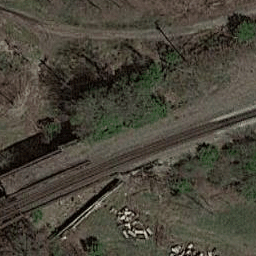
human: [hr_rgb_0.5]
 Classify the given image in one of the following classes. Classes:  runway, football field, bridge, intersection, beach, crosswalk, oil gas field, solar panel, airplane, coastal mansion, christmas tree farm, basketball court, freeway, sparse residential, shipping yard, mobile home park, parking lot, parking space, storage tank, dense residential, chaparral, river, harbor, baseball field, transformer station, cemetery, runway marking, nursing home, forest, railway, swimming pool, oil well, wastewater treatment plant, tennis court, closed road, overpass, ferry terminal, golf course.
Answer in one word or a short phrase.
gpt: railway